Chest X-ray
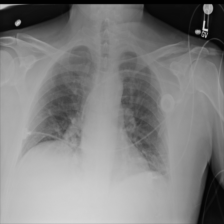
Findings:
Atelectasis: positive
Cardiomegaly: negative
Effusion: negative
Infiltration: negative
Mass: negative
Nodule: negative
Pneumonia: negative
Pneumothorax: negative
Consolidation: negative
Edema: negative
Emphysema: negative
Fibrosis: negative
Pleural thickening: negative
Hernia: negative